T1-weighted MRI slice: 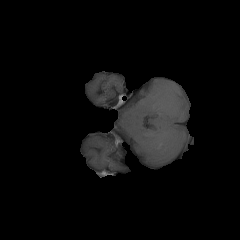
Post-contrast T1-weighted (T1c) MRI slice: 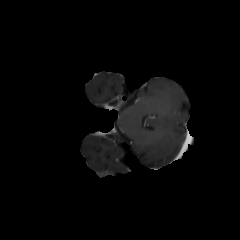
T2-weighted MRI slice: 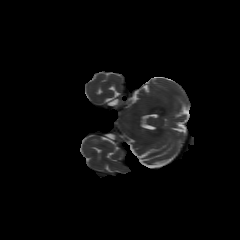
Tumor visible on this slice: no